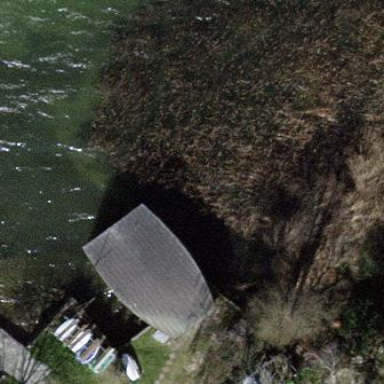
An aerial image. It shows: Building that houses boat shop.